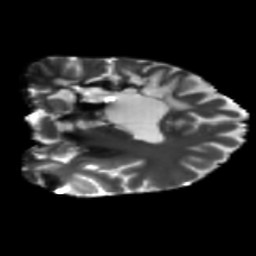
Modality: T2w
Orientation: coronal
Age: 31
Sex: female
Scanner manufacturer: siemens
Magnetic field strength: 3 T
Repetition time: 5.47 s
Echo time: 0.0854 s